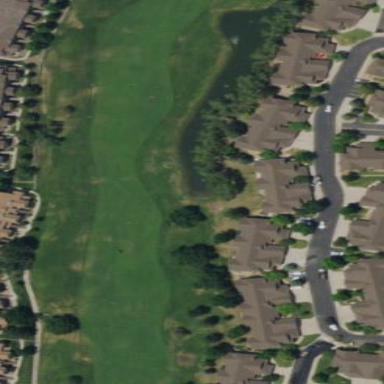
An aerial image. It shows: Grassy area designated as golf fairway.